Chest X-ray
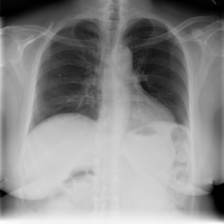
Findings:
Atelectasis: negative
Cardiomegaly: negative
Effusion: negative
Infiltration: negative
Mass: negative
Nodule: positive
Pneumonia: negative
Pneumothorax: negative
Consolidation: negative
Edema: negative
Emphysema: negative
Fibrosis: negative
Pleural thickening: negative
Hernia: negative